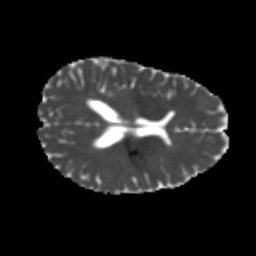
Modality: MD
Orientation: axial
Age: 21
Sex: female
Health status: healthy
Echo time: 0.074 s